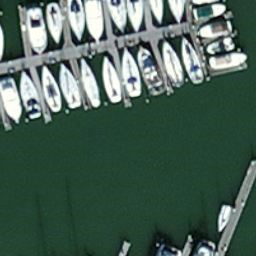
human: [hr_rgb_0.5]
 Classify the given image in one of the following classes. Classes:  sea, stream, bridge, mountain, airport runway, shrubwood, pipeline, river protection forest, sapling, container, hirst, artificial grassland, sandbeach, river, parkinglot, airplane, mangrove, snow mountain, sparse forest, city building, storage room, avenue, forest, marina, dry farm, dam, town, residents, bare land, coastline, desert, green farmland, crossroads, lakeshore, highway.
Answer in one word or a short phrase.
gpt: marina